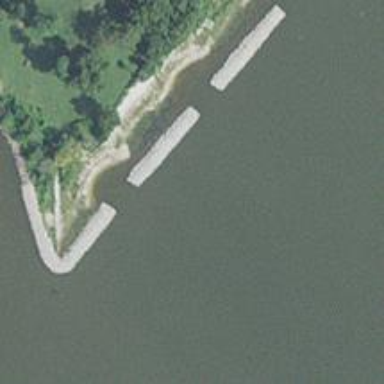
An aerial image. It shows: Breakwater structure.